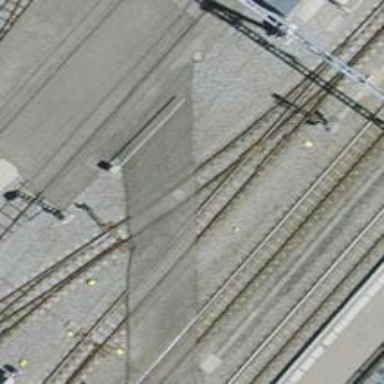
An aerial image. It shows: Narrow-gauge railway with electrified tracks using contact line. Located in service yard with one track.